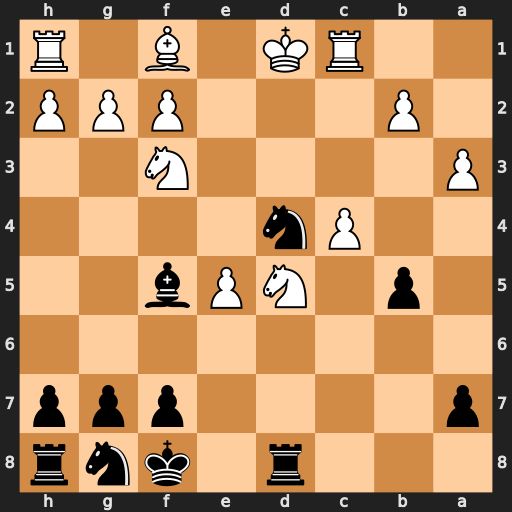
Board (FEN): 3r1knr/p4ppp/8/1p1NPb2/2Pn4/P4N2/1P3PPP/2RK1B1R
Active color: b
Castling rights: -
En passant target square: -
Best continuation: Nxf3 gxf3 bxc4 Bxc4 Ne7 Ke2 Nxd5 Bxd5 Rxd5